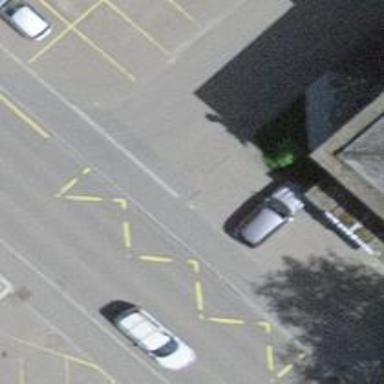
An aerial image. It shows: Bus stop with platform for public transport.